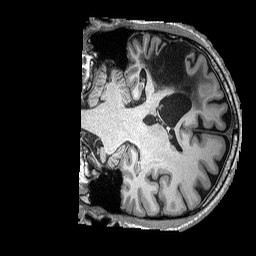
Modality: T1w
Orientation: coronal
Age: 50
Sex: male
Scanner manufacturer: siemens
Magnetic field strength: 3 T
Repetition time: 2.53 s
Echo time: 0.00144 s